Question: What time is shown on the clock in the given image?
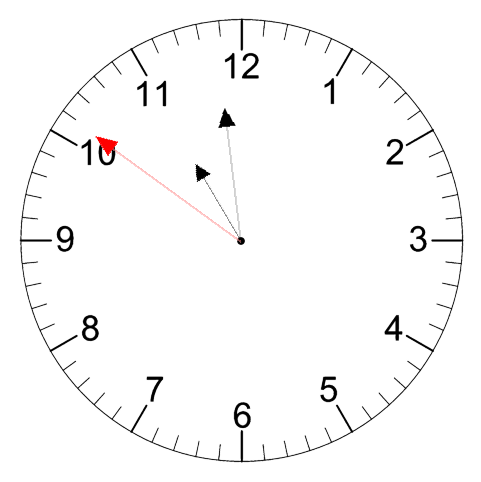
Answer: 10:58:51